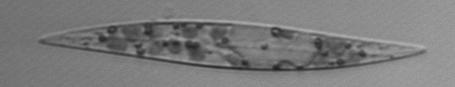
Label: Pleurosigma